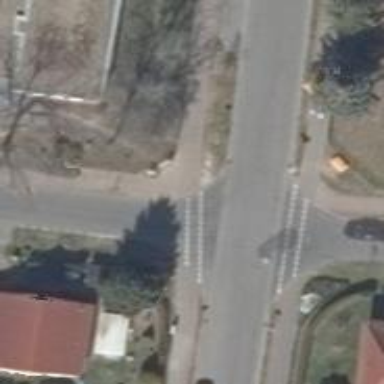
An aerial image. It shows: Residential road with separate sidewalks on both sides. The road surface is asphalt.